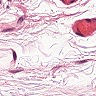
Metastatic tissue present: no